Field crop: tomato
Growth stage: 2
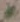
Species: solanum